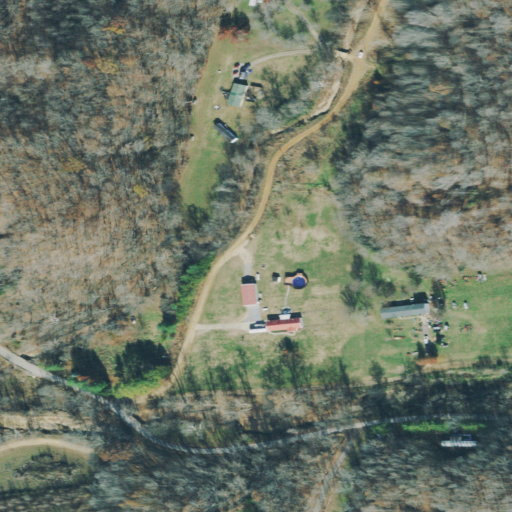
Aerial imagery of valley in Tennessee named McNichols Hollow containing deciduous forest, pasture, open development, low intensity development, and grassland